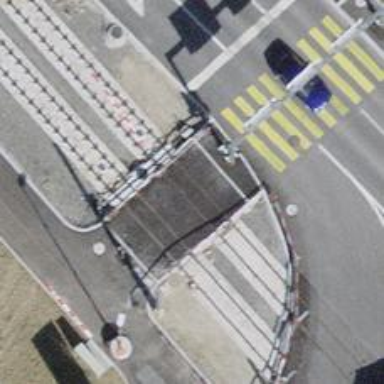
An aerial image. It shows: Tram crossing on the railway.